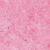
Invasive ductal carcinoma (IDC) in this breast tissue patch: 0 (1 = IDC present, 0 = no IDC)